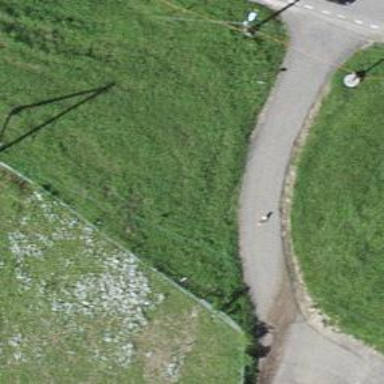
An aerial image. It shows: Well-maintained track road of grade 1.